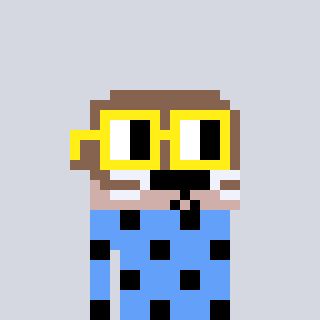
a pixel art character with square yellow glasses, a otter-shaped head and a blue-colored body on a cool background